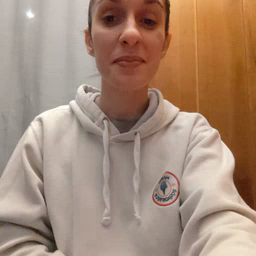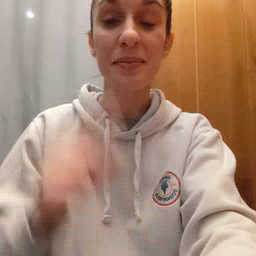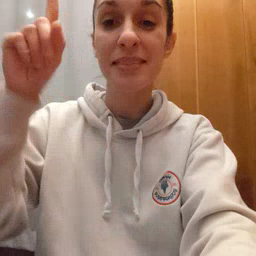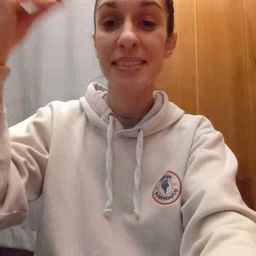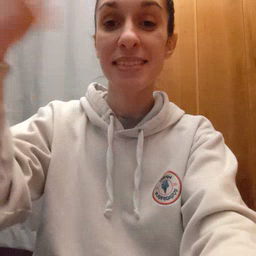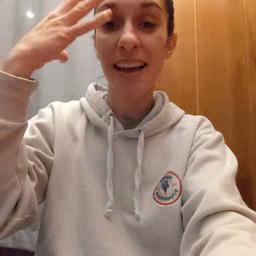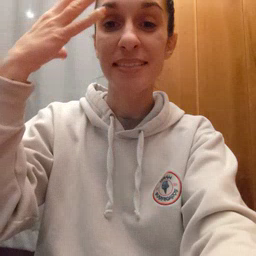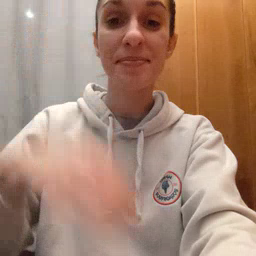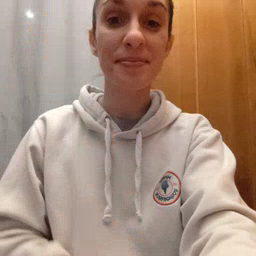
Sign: sun